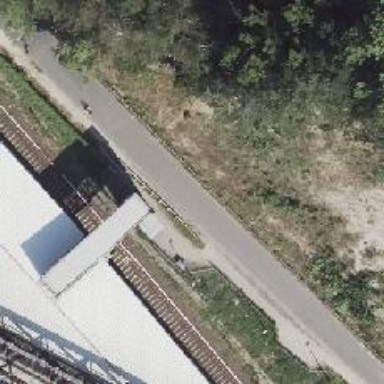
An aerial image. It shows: Pedestrian path with asphalt surface.